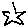
Label: star